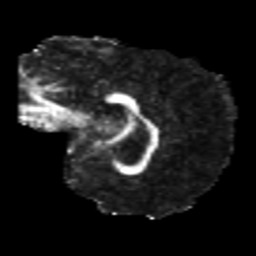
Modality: FA
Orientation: sagittal
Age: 22
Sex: female
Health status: healthy
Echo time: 0.074 s